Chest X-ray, AP view. Patient: 28 years old, sex M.
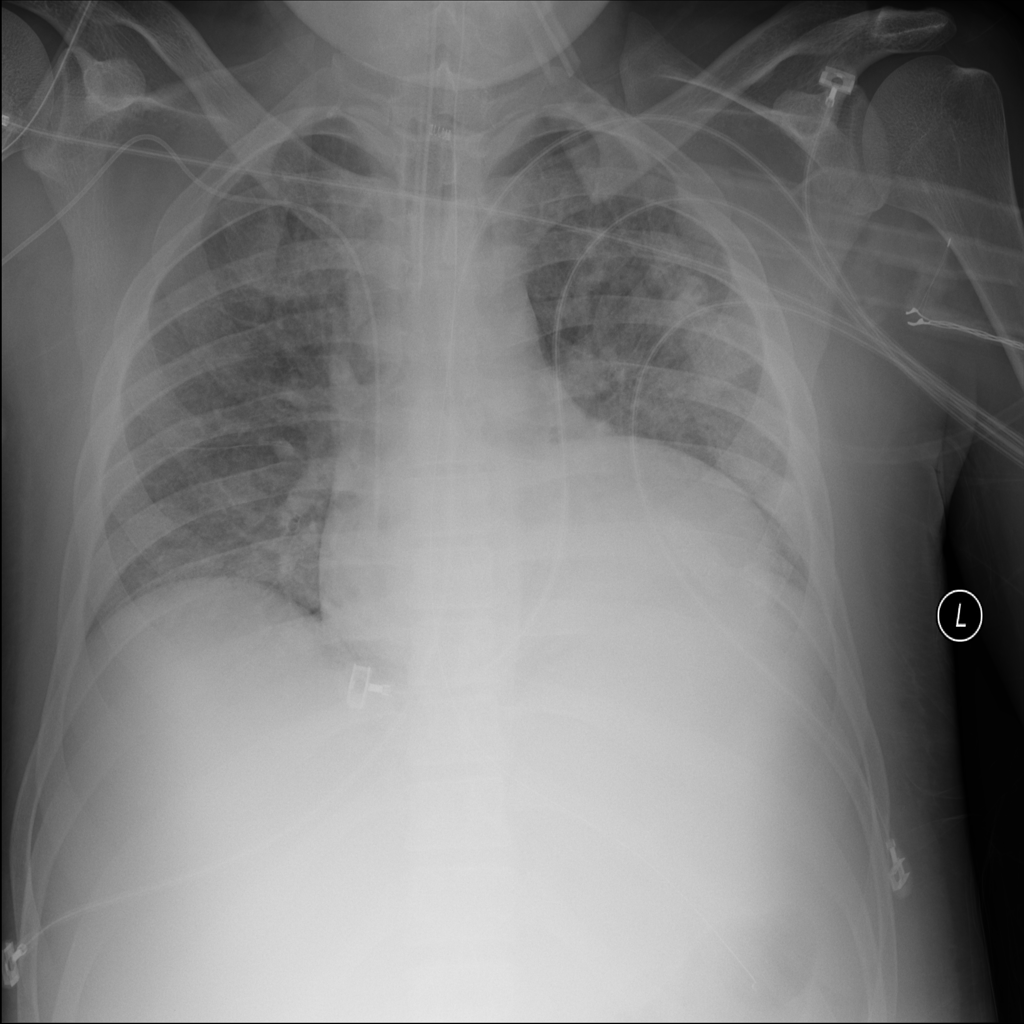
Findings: Edema